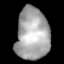
Tissue: lung
Cell type: Endothelial cells
Senescence score: 0.5723
Nuclear area (px): 1689
Mean DAPI intensity: 167.409